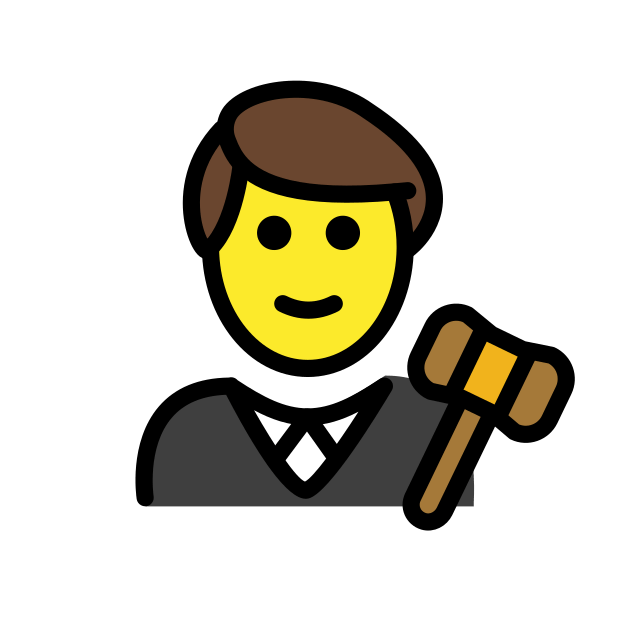
man judge